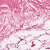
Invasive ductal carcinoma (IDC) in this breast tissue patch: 0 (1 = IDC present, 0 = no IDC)